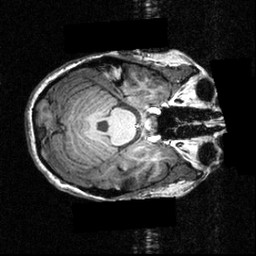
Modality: T1w
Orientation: axial
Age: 20
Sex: female
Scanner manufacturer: siemens
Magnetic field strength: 3.951 T
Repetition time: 1.5 s
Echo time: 0.00335 s